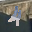
Label: 4